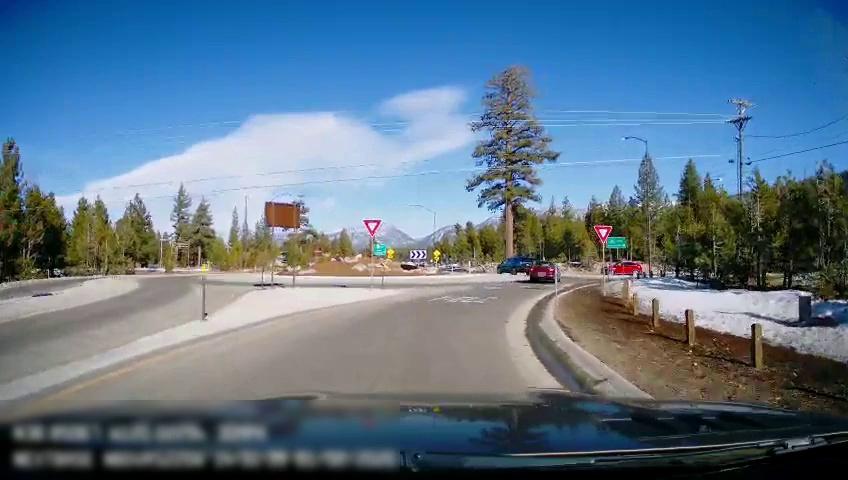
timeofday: Day
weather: Sunny
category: Drivable Space
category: Drivable Space
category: Vehicles | Car
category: Vehicles | SUV
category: Vehicles | SUV
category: Lanes | Current Lane
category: Traffic | Signs
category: Traffic | Signs
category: Traffic | Signs
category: Traffic | Signs
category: Traffic | Signs
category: Traffic | Signs